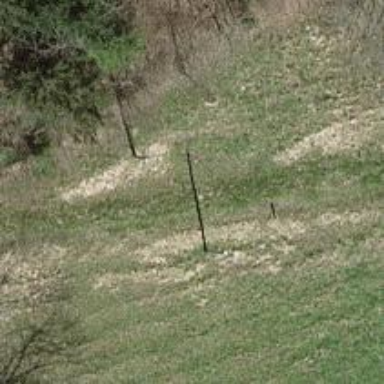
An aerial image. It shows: Power pole.